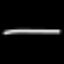
Label: line